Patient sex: M
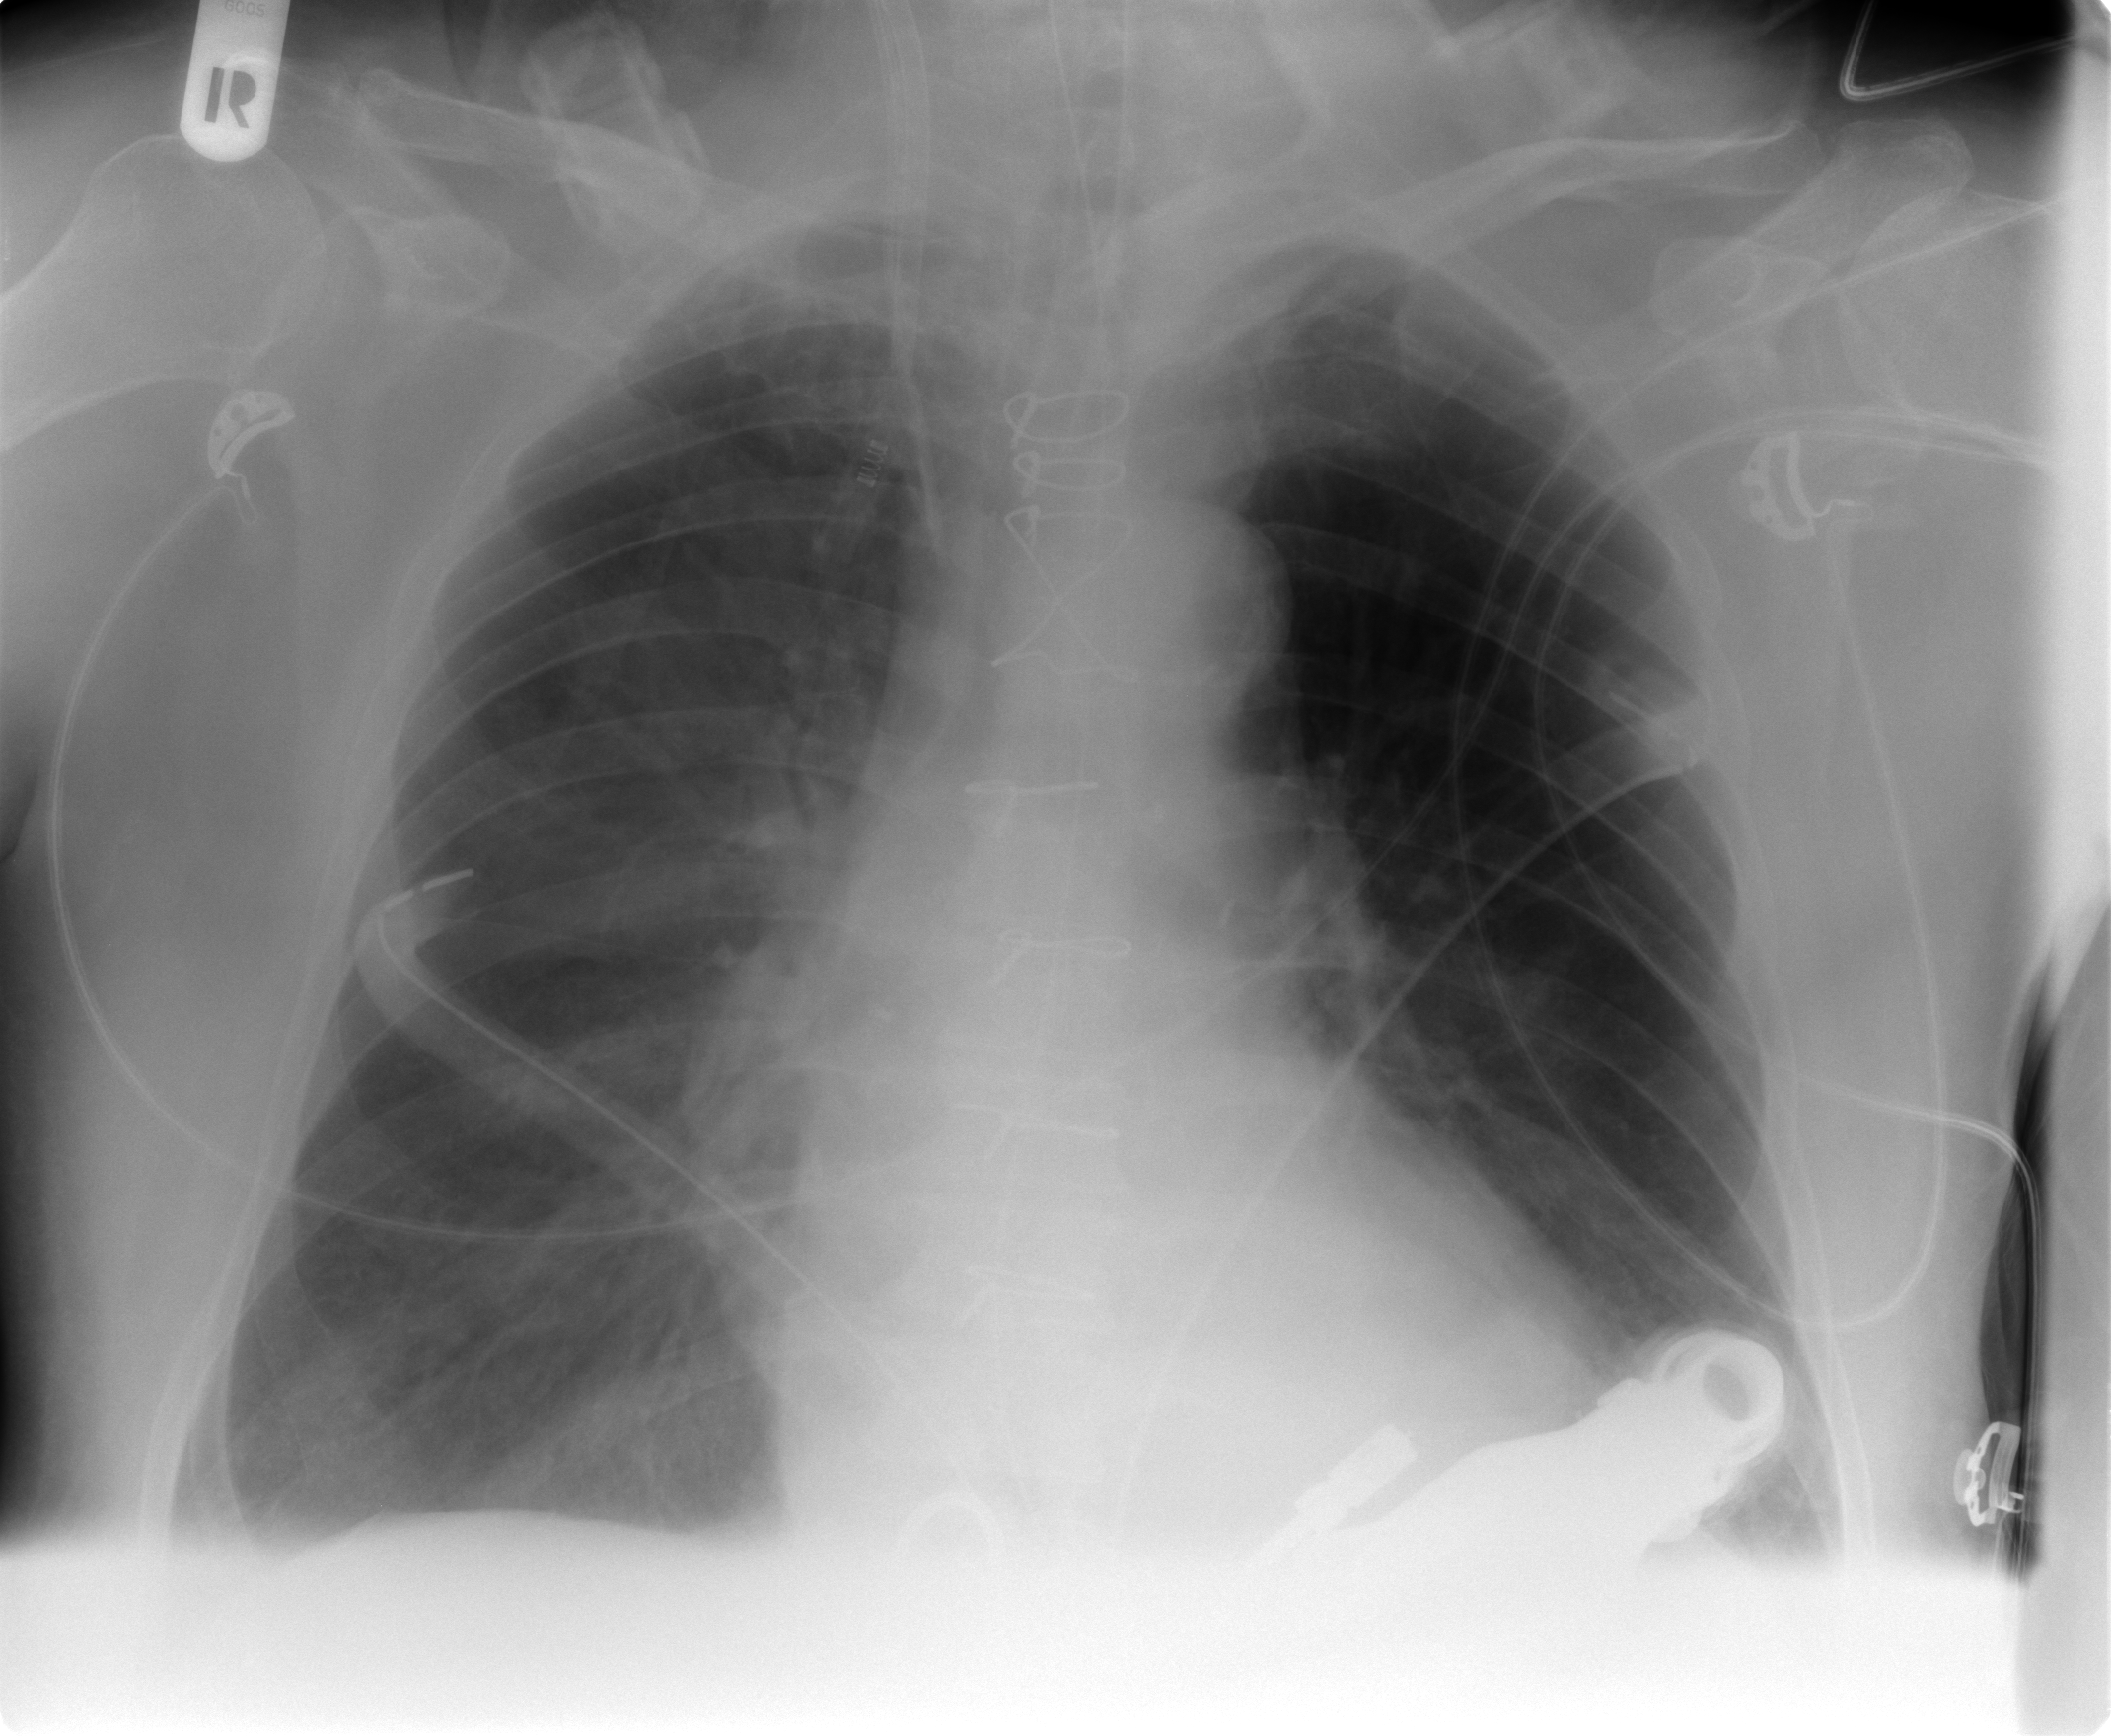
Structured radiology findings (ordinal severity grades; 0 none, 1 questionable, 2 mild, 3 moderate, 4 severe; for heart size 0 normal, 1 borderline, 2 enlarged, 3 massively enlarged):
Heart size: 0
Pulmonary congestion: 1
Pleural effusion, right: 0
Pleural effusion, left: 0
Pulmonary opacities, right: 0
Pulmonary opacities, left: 0
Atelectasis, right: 0
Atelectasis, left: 2